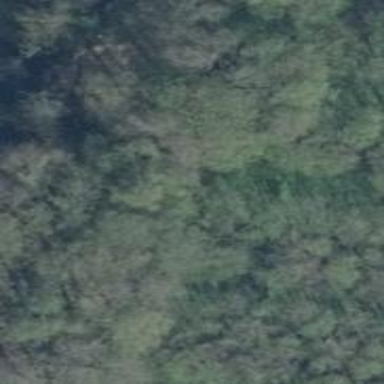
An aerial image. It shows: Row of trees in natural setting.